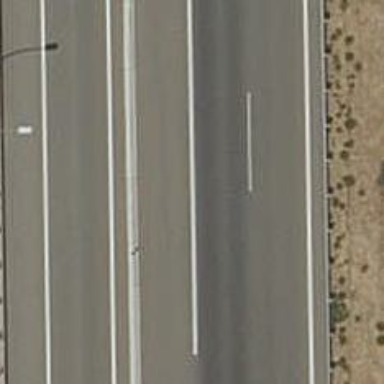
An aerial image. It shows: Motorway.